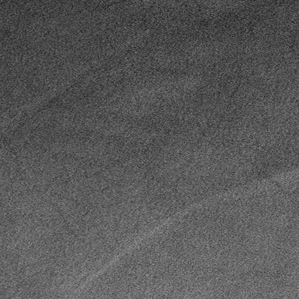
Label: frost